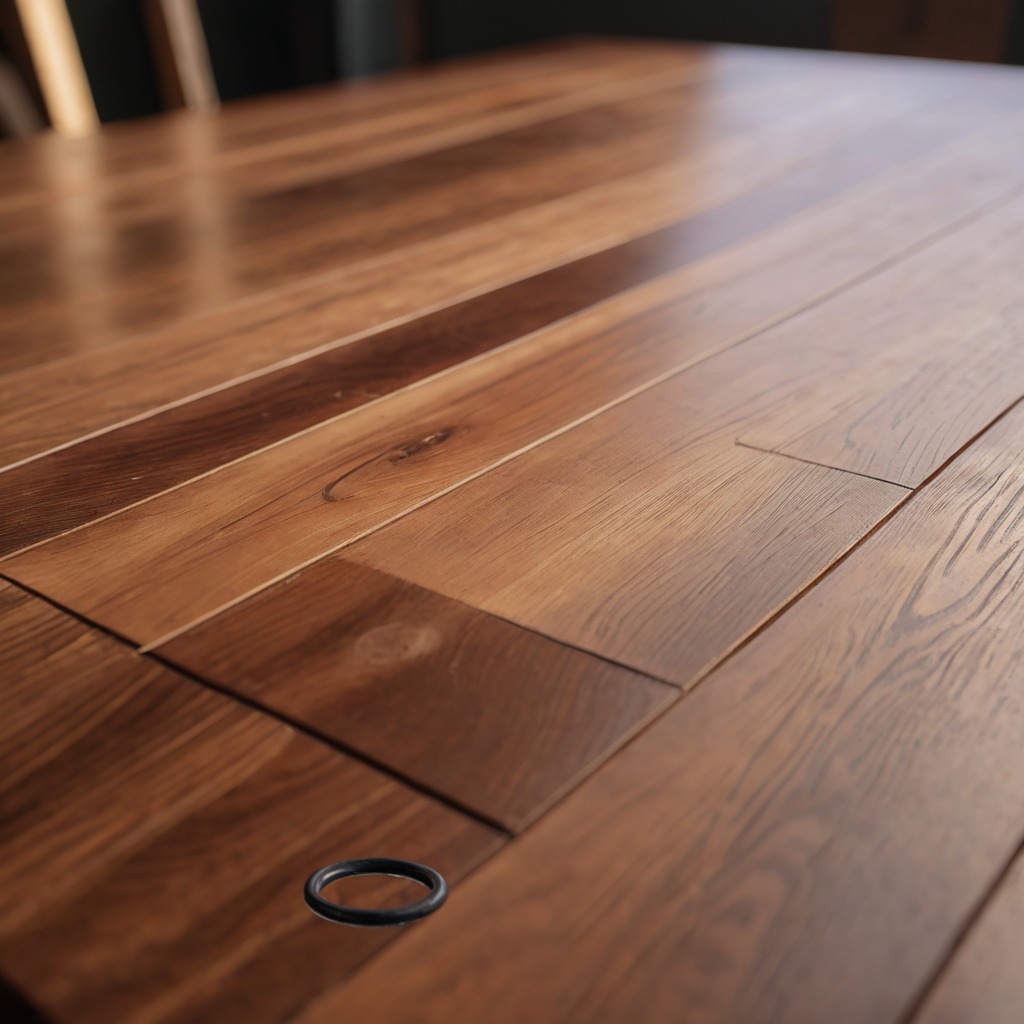
A rubber O-ring is lying on the wooden table.